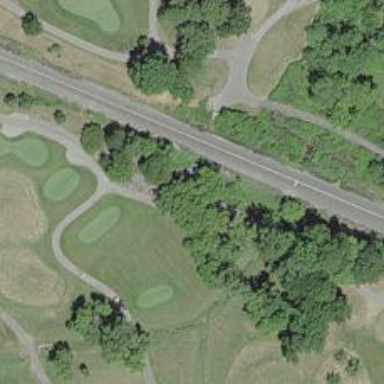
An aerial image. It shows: Path for both road and golf.